Question: //SampleTabsWithIcons.java
'''
public class SampleTabsWithIcons extends FragmentActivity {
private static final int[] ICONS = new int[] {
R.drawable.events,
R.drawable.rss,
R.drawable.user,
R.drawable.bell,
R.drawable.search
};
@Override
protected void onCreate(Bundle savedInstanceState) {
super.onCreate(savedInstanceState);
this.requestWindowFeature(Window.FEATURE_NO_TITLE);
setContentView(R.layout.simple_tabs);
FragmentPagerAdapter adapter = new GoogleMusicAdapter(getSupportFragmentManager());
ViewPager pager = (ViewPager)findViewById(R.id.pager);
pager.setAdapter(adapter);
TabPageIndicator indicator = (TabPageIndicator)findViewById(R.id.indicator);
indicator.setViewPager(pager);
}
class GoogleMusicAdapter extends FragmentPagerAdapter implements IconPagerAdapter {
public GoogleMusicAdapter(FragmentManager fm) {
super(fm);
}
@Override
public Fragment getItem(int position) {
return TestFragment.newInstance(ICONS[position % ICONS.length]);
}
@Override public int getIconResId(int index) {
return ICONS[index];
}
@Override
public int getCount() {
return ICONS.length;
}
}
}
'''
//TestFragment.java
'''
public final class TestFragment extends Fragment {
private static final String KEY_CONTENT = "TestFragment:Content";
public static TestFragment newInstance(int icons) {
TestFragment fragment = new TestFragment();
StringBuilder builder = new StringBuilder();
for (int i = 0; i < 20; i++) {
builder.append(icons).append(" ");
}
builder.deleteCharAt(builder.length() - 1);
fragment.mContent = builder.toString();
return fragment;
}
private String mContent = "???";
@Override
public void onCreate(Bundle savedInstanceState) {
super.onCreate(savedInstanceState);
if ((savedInstanceState != null) && savedInstanceState.containsKey(KEY_CONTENT)) {
mContent = savedInstanceState.getString(KEY_CONTENT);
}
}
@SuppressWarnings("deprecation")
@Override
public View onCreateView(LayoutInflater inflater, ViewGroup container, Bundle savedInstanceState) {
TextView text = new TextView(getActivity());
text.setGravity(Gravity.CENTER);
text.setText(mContent);
text.setTextSize(20 * getResources().getDisplayMetrics().density);
text.setPadding(20, 20, 20, 20);
LinearLayout layout = new LinearLayout(getActivity());
layout.setLayoutParams(new LayoutParams(LayoutParams.FILL_PARENT, LayoutParams.FILL_PARENT));
layout.setGravity(Gravity.CENTER);
layout.addView(text);
return layout;
}
@Override
public void onSaveInstanceState(Bundle outState) {
super.onSaveInstanceState(outState);
outState.putString(KEY_CONTENT, mContent);
}
}
'''
//TestFragmentAdapter.java
'''
class TestFragmentAdapter extends FragmentPagerAdapter implements IconPagerAdapter {
private static final int[] ICONS = new int[] {
R.drawable.events,
R.drawable.rss,
R.drawable.user,
R.drawable.bell,
R.drawable.search
};
private int mCount = ICONS.length;
public TestFragmentAdapter(FragmentManager fm) {
super(fm);
}
@Override
public Fragment getItem(int position) {
return TestFragment.newInstance(ICONS[position % ICONS.length]);
}
@Override
public int getCount() {
return mCount;
}
@Override
public int getIconResId(int index) {
return ICONS[index % ICONS.length];
}
public void setCount(int count) {
if (count > 0 && count <= 10) {
mCount = count;
notifyDataSetChanged();
}
}
}
'''
and my output is,

My question is instead of displaying numbers while selecting each tabs, I want to go to new fragment activity (ie, newpage.java). Now some numbers are showing on each tab selection. How can i implement this.
I have 5 class (first.java,second.java,third.java,four.java,five.java) and 5 layout for each tabs (first.xml... respectively)
I tried a lot but no success. Does anyone know the answer.
Thanks.
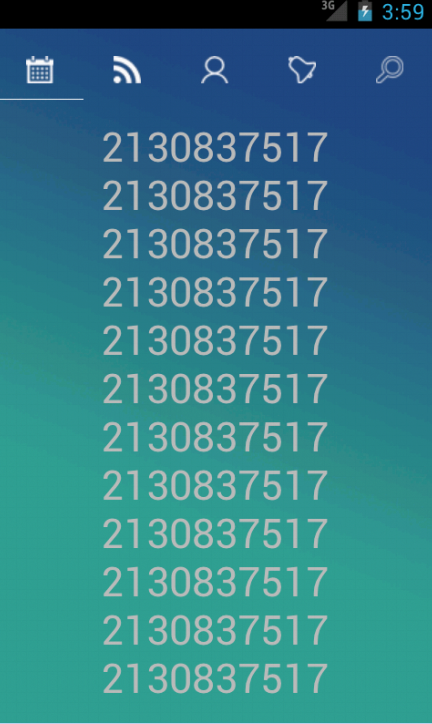
Answer: Ok you can make your own 'Fragments' and then return them in the 'getItem(int position)'; for example, you could have an array of your 'Fragments' calendar, feed, etc. then on each position you return one.
'''
Fragment[] tabFragments = new Fragment[] {CalendarFragment.newInstance(),
FeedFragment.newInstance()}
.....
@Override
public Fragment getItem(int position) {
return tabFragments[position];
}
'''